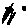
Label: moon